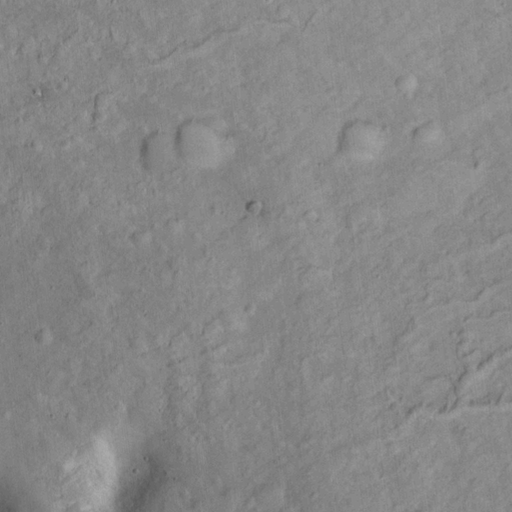
Objects detected: cone, cone